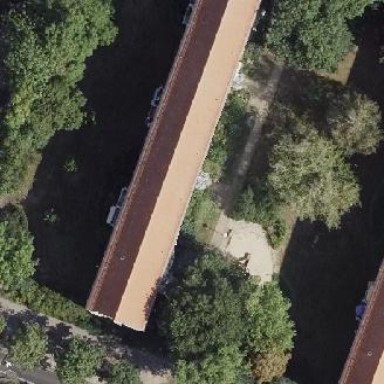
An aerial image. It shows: Apartments building with gabled roof oriented along the structure.